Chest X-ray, AP view. Patient: 81 years old, sex F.
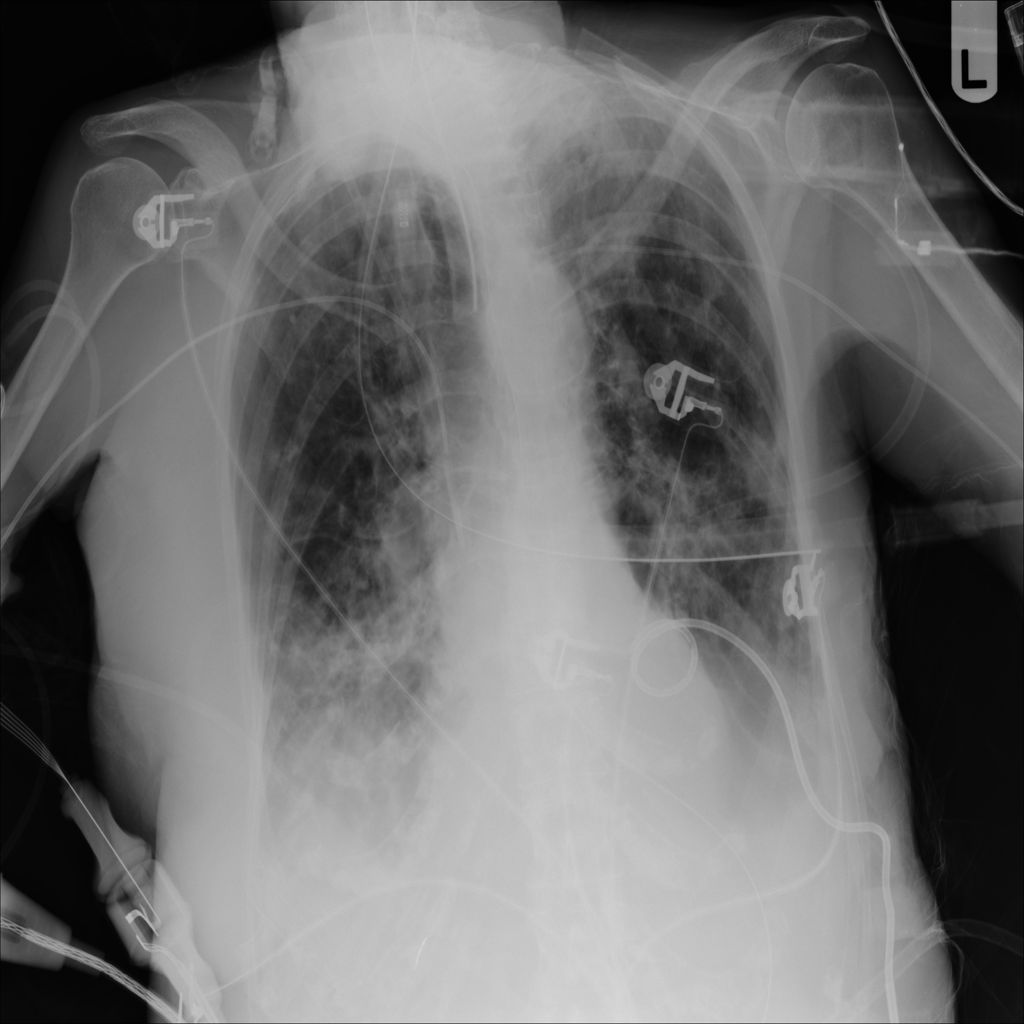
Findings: Effusion